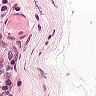
Metastatic tissue present: no